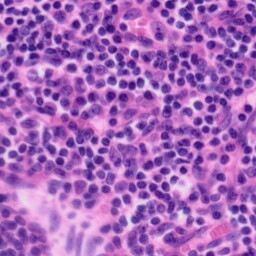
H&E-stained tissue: Tonsil